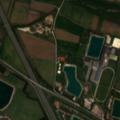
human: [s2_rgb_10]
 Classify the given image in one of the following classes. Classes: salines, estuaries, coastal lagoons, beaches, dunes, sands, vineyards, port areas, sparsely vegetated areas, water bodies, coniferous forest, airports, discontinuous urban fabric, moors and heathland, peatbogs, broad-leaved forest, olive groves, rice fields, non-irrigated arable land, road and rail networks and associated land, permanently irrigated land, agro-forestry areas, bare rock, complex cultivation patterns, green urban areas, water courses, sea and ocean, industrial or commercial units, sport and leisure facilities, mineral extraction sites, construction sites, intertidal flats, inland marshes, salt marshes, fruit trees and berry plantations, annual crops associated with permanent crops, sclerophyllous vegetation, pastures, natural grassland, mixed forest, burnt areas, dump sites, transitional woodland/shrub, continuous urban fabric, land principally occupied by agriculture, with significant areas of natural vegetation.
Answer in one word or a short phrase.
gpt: discontinuous urban fabric, mineral extraction sites, non-irrigated arable land, land principally occupied by agriculture, with significant areas of natural vegetation, coniferous forest, transitional woodland/shrub